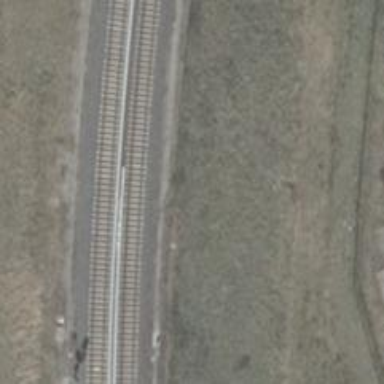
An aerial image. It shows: Solitary milestone along the railway.